Question: I'm storing a time from a time picker in a separate 'time' column in my database.
At the moment I'm using the following method of receiving and storing the selected time from the picker.:
'''
setTime = (TimePicker) findViewById(R.id.timePicker1);
Integer dobHour = setTime.getCurrentHour();
Integer dobMinute = setTime.getCurrentMinute();
Time timeToSet = new Time();
timeToSet.set(0, dobMinute, dobHour);
'''
Database helper object with the insert method:
'''
DBHandlerApp createApp = new DBHandlerApp(this, null, null);
createApp.open();
createApp.createAppointmentEntry(nameToSet, typeToSet, timeToSet, setDate, comToSet, alarmToSet);
'''
Method in the DB helper class:
'''
public void createAppointmentEntry(String nameApp, String typeApp, Time timeApp, Date dateApp ,String commentApp, Boolean onOrOff) {
ContentValues cv = new ContentValues();
cv.put(KEY_NAMEAPP, nameApp);
cv.put(KEY_TYPEAPP, typeApp);
cv.put(KEY_TIMEAPP, timeApp.toString());
cv.put(KEY_DATEAPP, dateApp.toString());
cv.put(KEY_COMMENTAPP, commentApp);
cv.put(KEY_ALARM, onOrOff);
ourDatabase.insert(DATABASE_TABLEAPP, null, cv);
'''
In my app, the following output is showing how the date is stored:
Obviously this time format isnt correct. Can someone point me in the right direction of setting this as an actual time format.

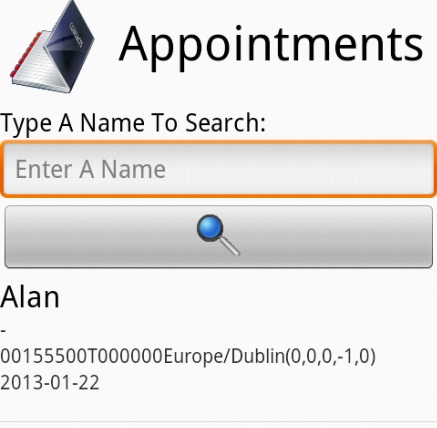
Answer: Although Guilherme's answer works, I'd say you can also use the <URL> formatted to specifications of
<URL>.
Eg
'''
cv.put(KEY_TIMEAPP, timeApp.format("%x%X"));
'''
This is just a default locale-specific representation, you can set it to basically anything if you want a consistent time format.